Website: crate-barrel
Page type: account-dashboard
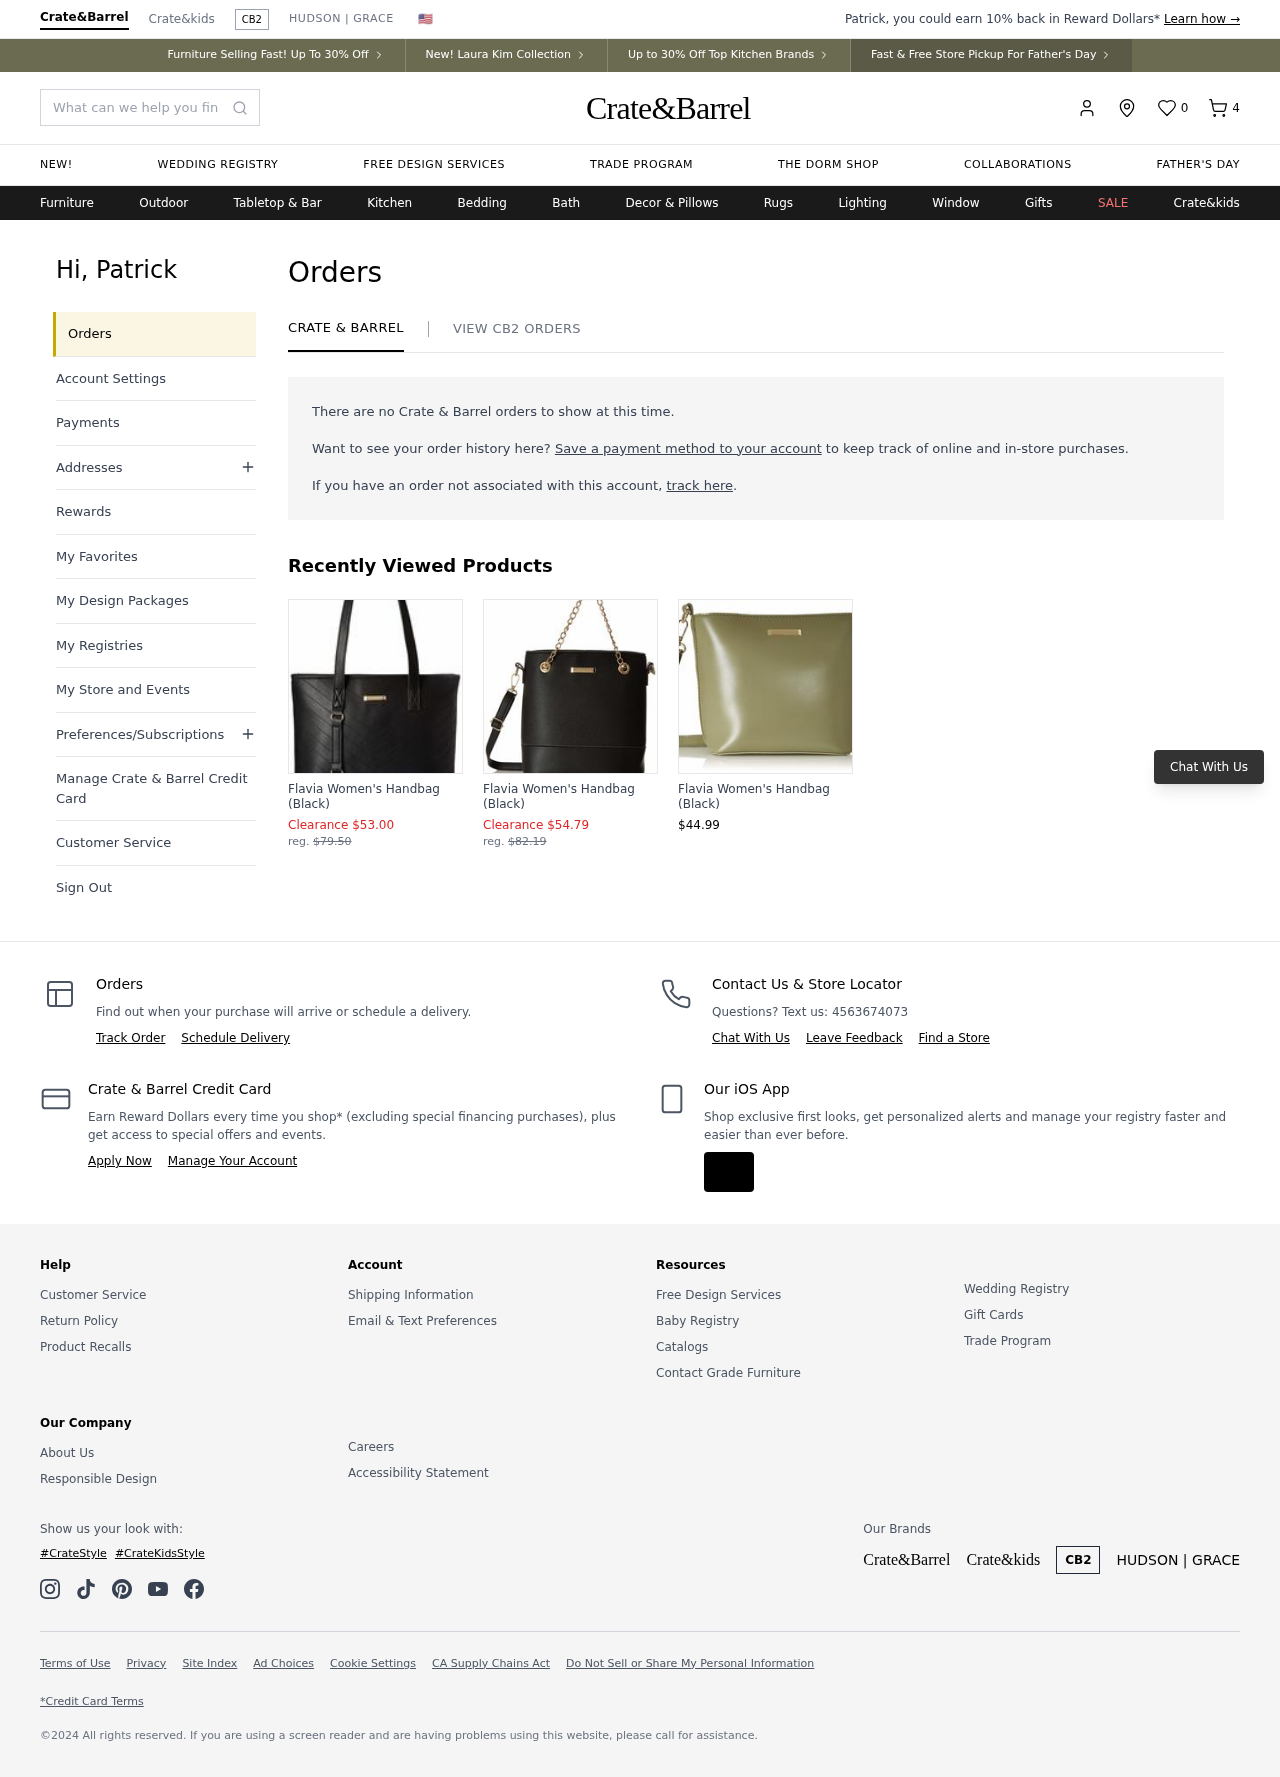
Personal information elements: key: PII_FIRSTNAME
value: Patrick
Product elements: key: PRODUCT1_NAME
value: Flavia Women's Handbag (Black)
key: PRODUCT1_PRICE
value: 53
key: PRODUCT2_NAME
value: Flavia Women's Handbag (Black)
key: PRODUCT2_PRICE
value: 54.79
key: PRODUCT3_NAME
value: Flavia Women's Handbag (Black)
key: PRODUCT3_PRICE
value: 44.99
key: PRODUCT1_ORIGINAL_PRICE
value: $79.50
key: PRODUCT2_ORIGINAL_PRICE
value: $82.19
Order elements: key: ORDER_NUM_ITEMS
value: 4
Search elements: key: HEADER_SEARCH
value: What can we help you find?
Other elements: key: FAVORITES_COUNT
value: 0